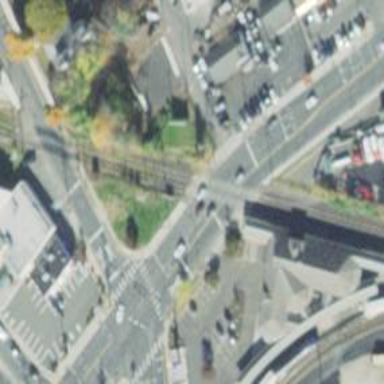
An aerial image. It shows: Railway crossing.